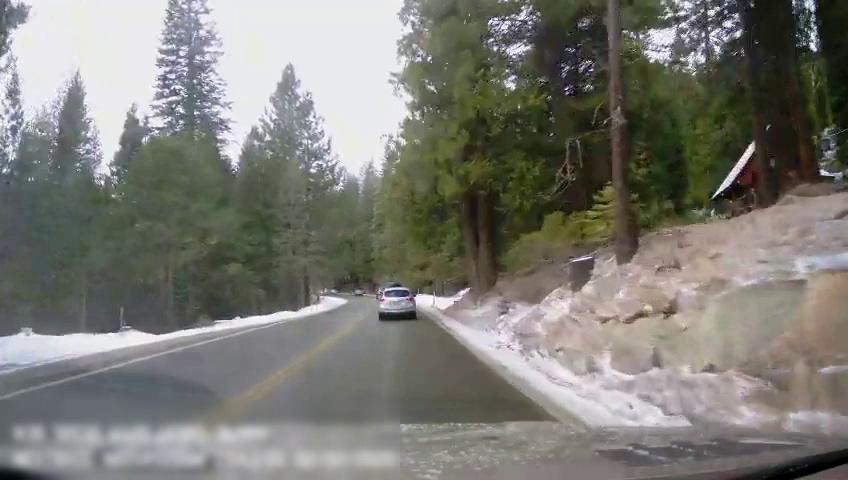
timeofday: Day
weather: Cloudy
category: Drivable Space
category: Vehicles | Car
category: Vehicles | Truck
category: Vehicles | Car
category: Lanes | Current Lane
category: Lanes | Current Lane
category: Lanes | Opposite Lane
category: Lanes | Opposite Lane